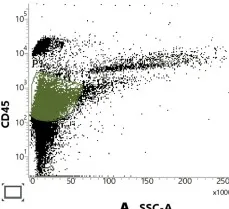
Acute leukemia immunophenotyping by flow cytometry. CD45 dim positive.
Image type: pathology (immunostaining)